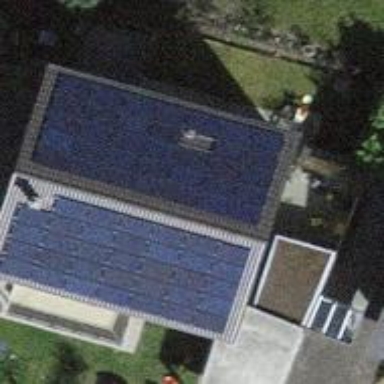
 consisting of solar photovoltaic panels."